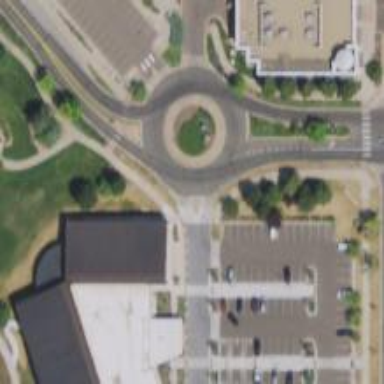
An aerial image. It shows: Unclassified road leading to roundabout junction.